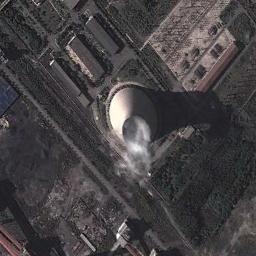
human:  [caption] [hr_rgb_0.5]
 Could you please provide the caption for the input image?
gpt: There are many buildings of different shapes next to the thermal power station .

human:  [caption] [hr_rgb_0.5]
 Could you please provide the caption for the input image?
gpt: There is a factory building in a thermal power station, A cooling tower is steaming, and there is a large green area next to it .

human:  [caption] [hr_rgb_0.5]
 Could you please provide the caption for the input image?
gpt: The thermal power station is on the bare land with white mist above .

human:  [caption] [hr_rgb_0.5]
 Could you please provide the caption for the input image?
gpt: There are three thermal power stations, and two of them are emitting heavy smoke .

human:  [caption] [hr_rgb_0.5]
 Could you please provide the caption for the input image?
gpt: There are some buildings and a chimney on the thermal power station .